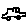
Label: car